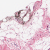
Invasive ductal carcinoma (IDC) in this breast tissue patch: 0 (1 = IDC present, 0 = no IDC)